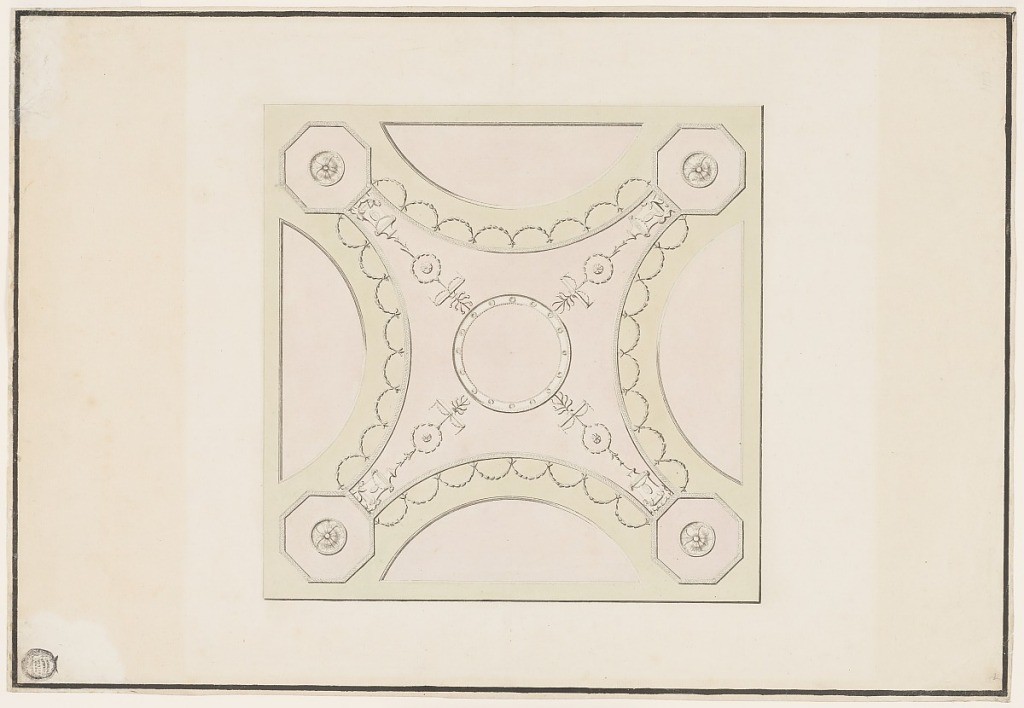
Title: Design for a Square Ceiling
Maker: George Richardson, British, ca. 1736 - 1813
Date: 1770–75
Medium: Pen and gray and black ink, brush and rose and green watercolor on paper
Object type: Drawing
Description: Horizontal format design for a square plaster ceiling. The scheme is that of a cupola shown from below. Segments are shown at the four sides. In the corners are octagons containing disks. The spherical octagon stands upon oblique sides. These parts of the octagon show candelabra topped by palmettes. In the center is a circular frame. Festoons hang from the curved sides of the spherical octagon. Framing strip near the edge.